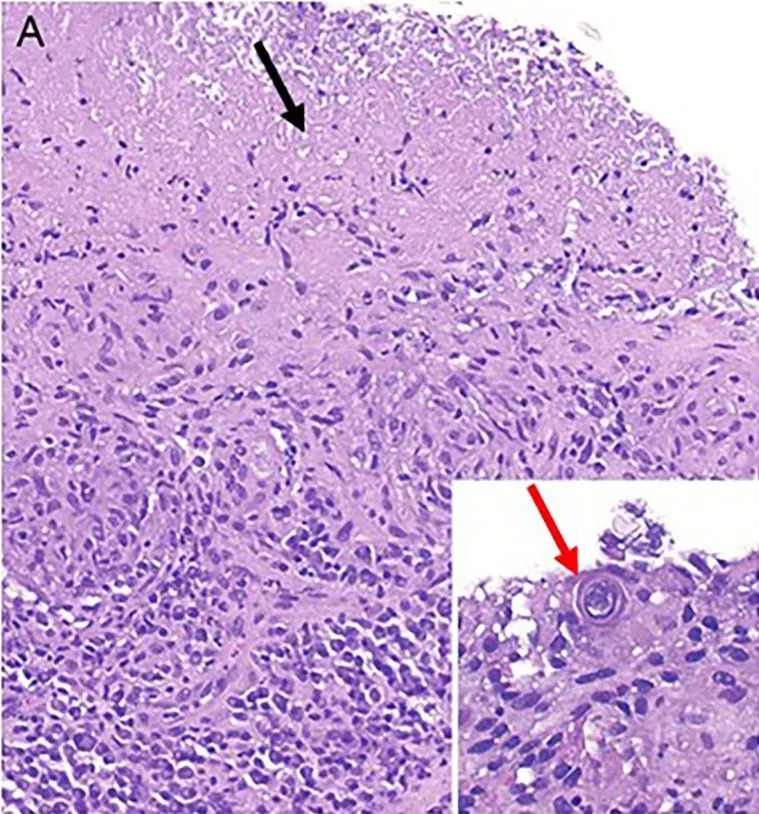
Histologic images of chest wall mass biopsy. Hematoxylin & Eosin stained microscopic sections show a diffuse granulomatous inflammation with areas of necrosis (A, 100x, black arrow pointing to necrosis). Rare intact organisms on are consistent with immature spherules of Coccidioides immitis (A, inset, 400x, red arrow pointing to organism).
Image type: pathology (h&e)